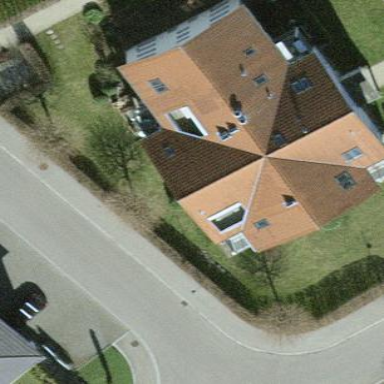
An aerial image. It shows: Gabled roof apartments building.